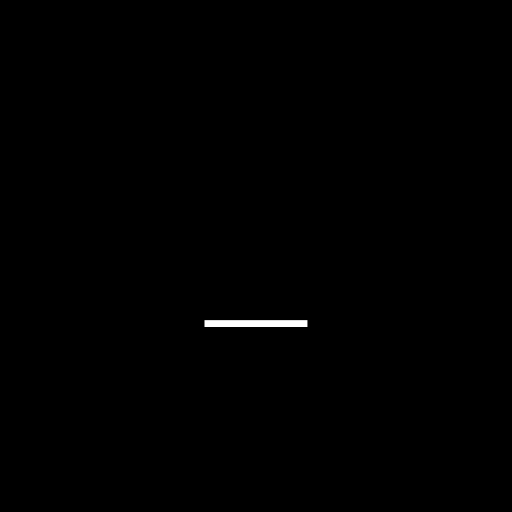
Character: _
Unicode: U+005F (LOW LINE)